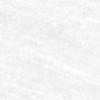
Label: change